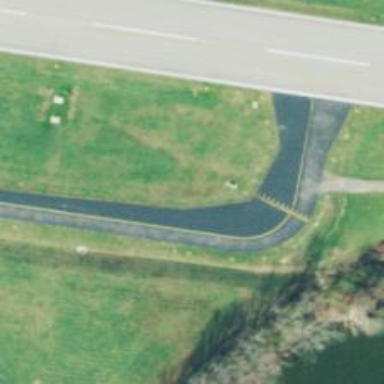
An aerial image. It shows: Image of taxiway at airport.